Question: I am working on an application. I have an option to select existing photos from . There should be an option for quick access for some images as it is in . Please check the attached screenshot for more information.
Any idea ?

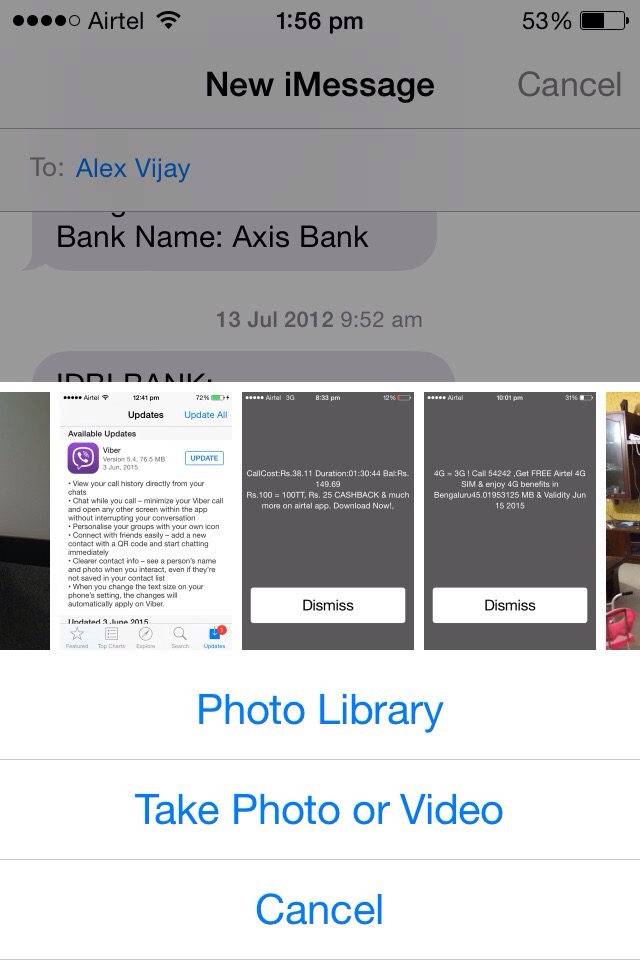
Answer: I found the solution for my question:
First I am reading maximum 20 recent images from Photo Album using below 'code'. Then I am adding all the images into 'UIScrollView'. The last one is 'More'. If user click on it, it will show iPhone default '"UIImagePickerController"' to choose other images.
### If anybody found a better solution, please post it.
### Code
'''
ALAssetsLibrary *library = [[ALAssetsLibrary alloc] init];
[library enumerateGroupsWithTypes:ALAssetsGroupSavedPhotos usingBlock:^(ALAssetsGroup *group, BOOL *stop) {
[group setAssetsFilter:[ALAssetsFilter allPhotos]];
[group enumerateAssetsWithOptions:NSEnumerationReverse usingBlock:^(ALAsset *asset, NSUInteger index, BOOL *innerStop) {
if (asset) {
if ([self.stackForImages count] >= 20) {
// Stop the enumerations
*stop = YES;
*innerStop = YES;
[self initializeMedia];
} else {
ALAssetRepresentation *representation = [asset defaultRepresentation];
NSMutableDictionary *workingDictionary = [[NSMutableDictionary alloc] init];
[workingDictionary setObject:[asset valueForProperty:ALAssetPropertyType] forKey:UIImagePickerControllerMediaType];
[workingDictionary setObject:[UIImage imageWithCGImage:[asset thumbnail]] forKey:UIImagePickerControllerEditedImage];
[workingDictionary setObject:[UIImage imageWithCGImage:[representation fullScreenImage]] forKey:UIImagePickerControllerOriginalImage];
[workingDictionary setObject:[[asset valueForProperty:ALAssetPropertyURLs] valueForKey:[[[asset valueForProperty:ALAssetPropertyURLs] allKeys] objectAtIndex:0]] forKey:UIImagePickerControllerReferenceURL];
[self.stackForImages addObject:workingDictionary];
}
}
}];
if ([self.stackForImages count] > 0) {
[self initializeMedia];
}
} failureBlock: ^(NSError *error) {
}];
'''